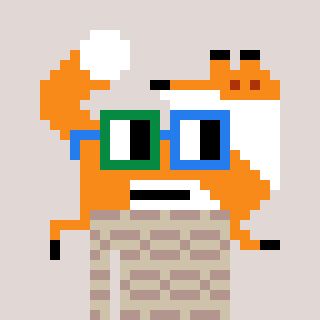
a pixel art character with square green and blue glasses, a fox-shaped head and a bege-colored body on a warm background